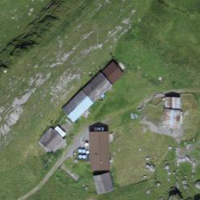
EUNIS habitat code: 23
Species observed at this site:
Campanula latifolia